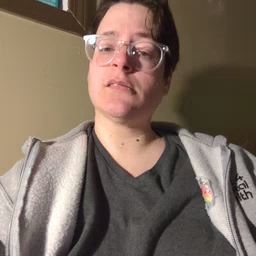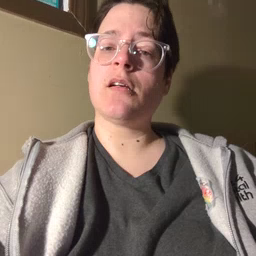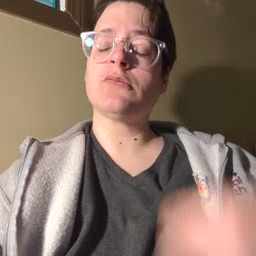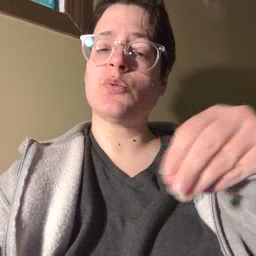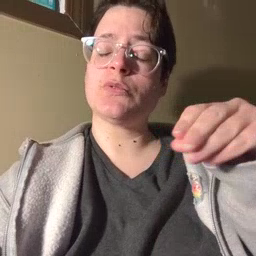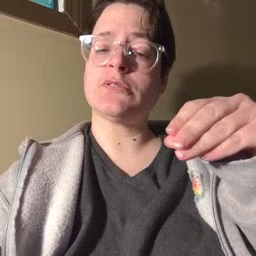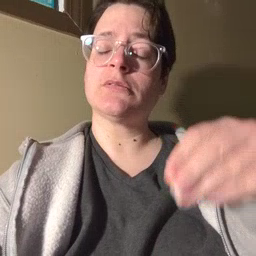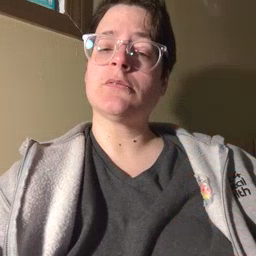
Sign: store